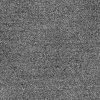
Atmospheric dust classification: dusty